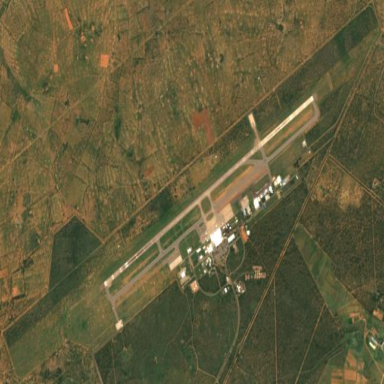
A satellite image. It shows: International public aerodrome.